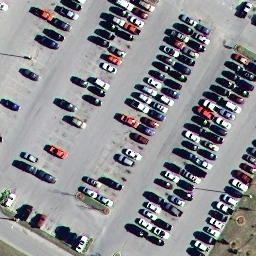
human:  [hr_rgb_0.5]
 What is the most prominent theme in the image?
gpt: parking lot